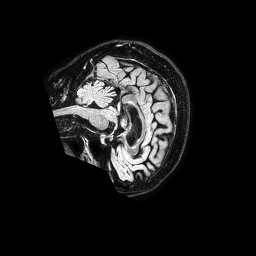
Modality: FLAIR
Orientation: sagittal
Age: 80
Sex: female
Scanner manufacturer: philips
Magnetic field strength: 1.5 T
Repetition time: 4.8 s
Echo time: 0.3 s